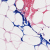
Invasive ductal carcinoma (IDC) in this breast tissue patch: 0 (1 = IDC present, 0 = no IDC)